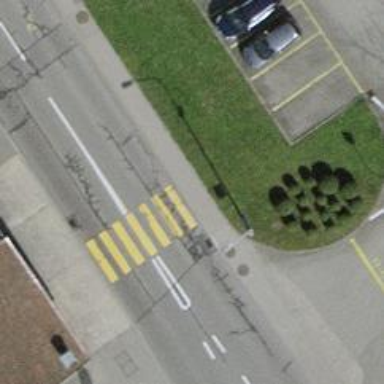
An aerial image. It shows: Zebra crossing on the road.